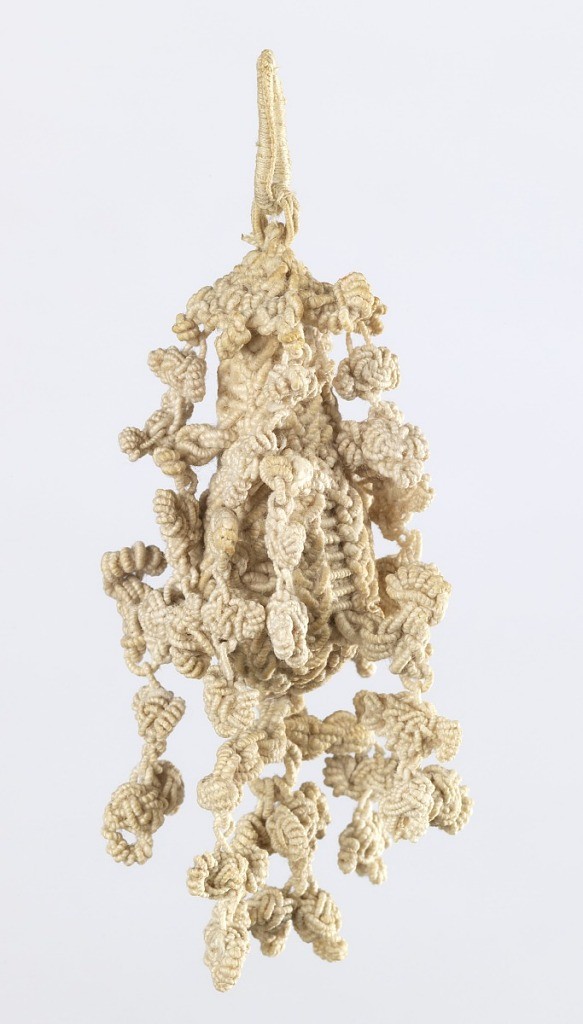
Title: Tassel
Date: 17th century
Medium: linen Technique: braided and knotted
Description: White linen tassel teardrop-shaped base that is braided over. From the top of the core hang knotted elements of varying lengths. A cluster of knotted elements also hangs from the bottom center of the core.